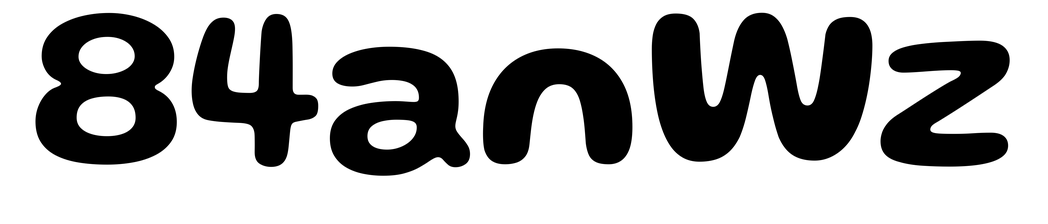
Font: Gluten_SemiBold